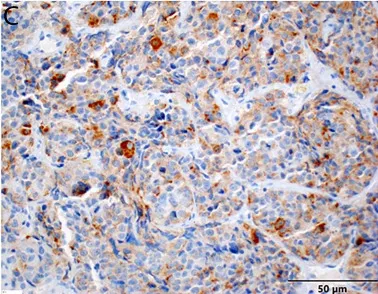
Histopathology of second liver biopsy. (C) Diffuse cytoplasmic positivity with PSA in tumor cells.
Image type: pathology (immunostaining)